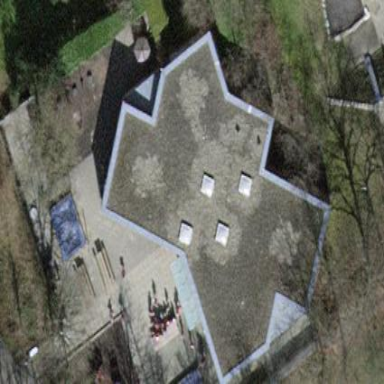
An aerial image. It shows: Apartment building that houses kindergarten.